Question: who help me hide green message on header in the first screen :(
Thanks

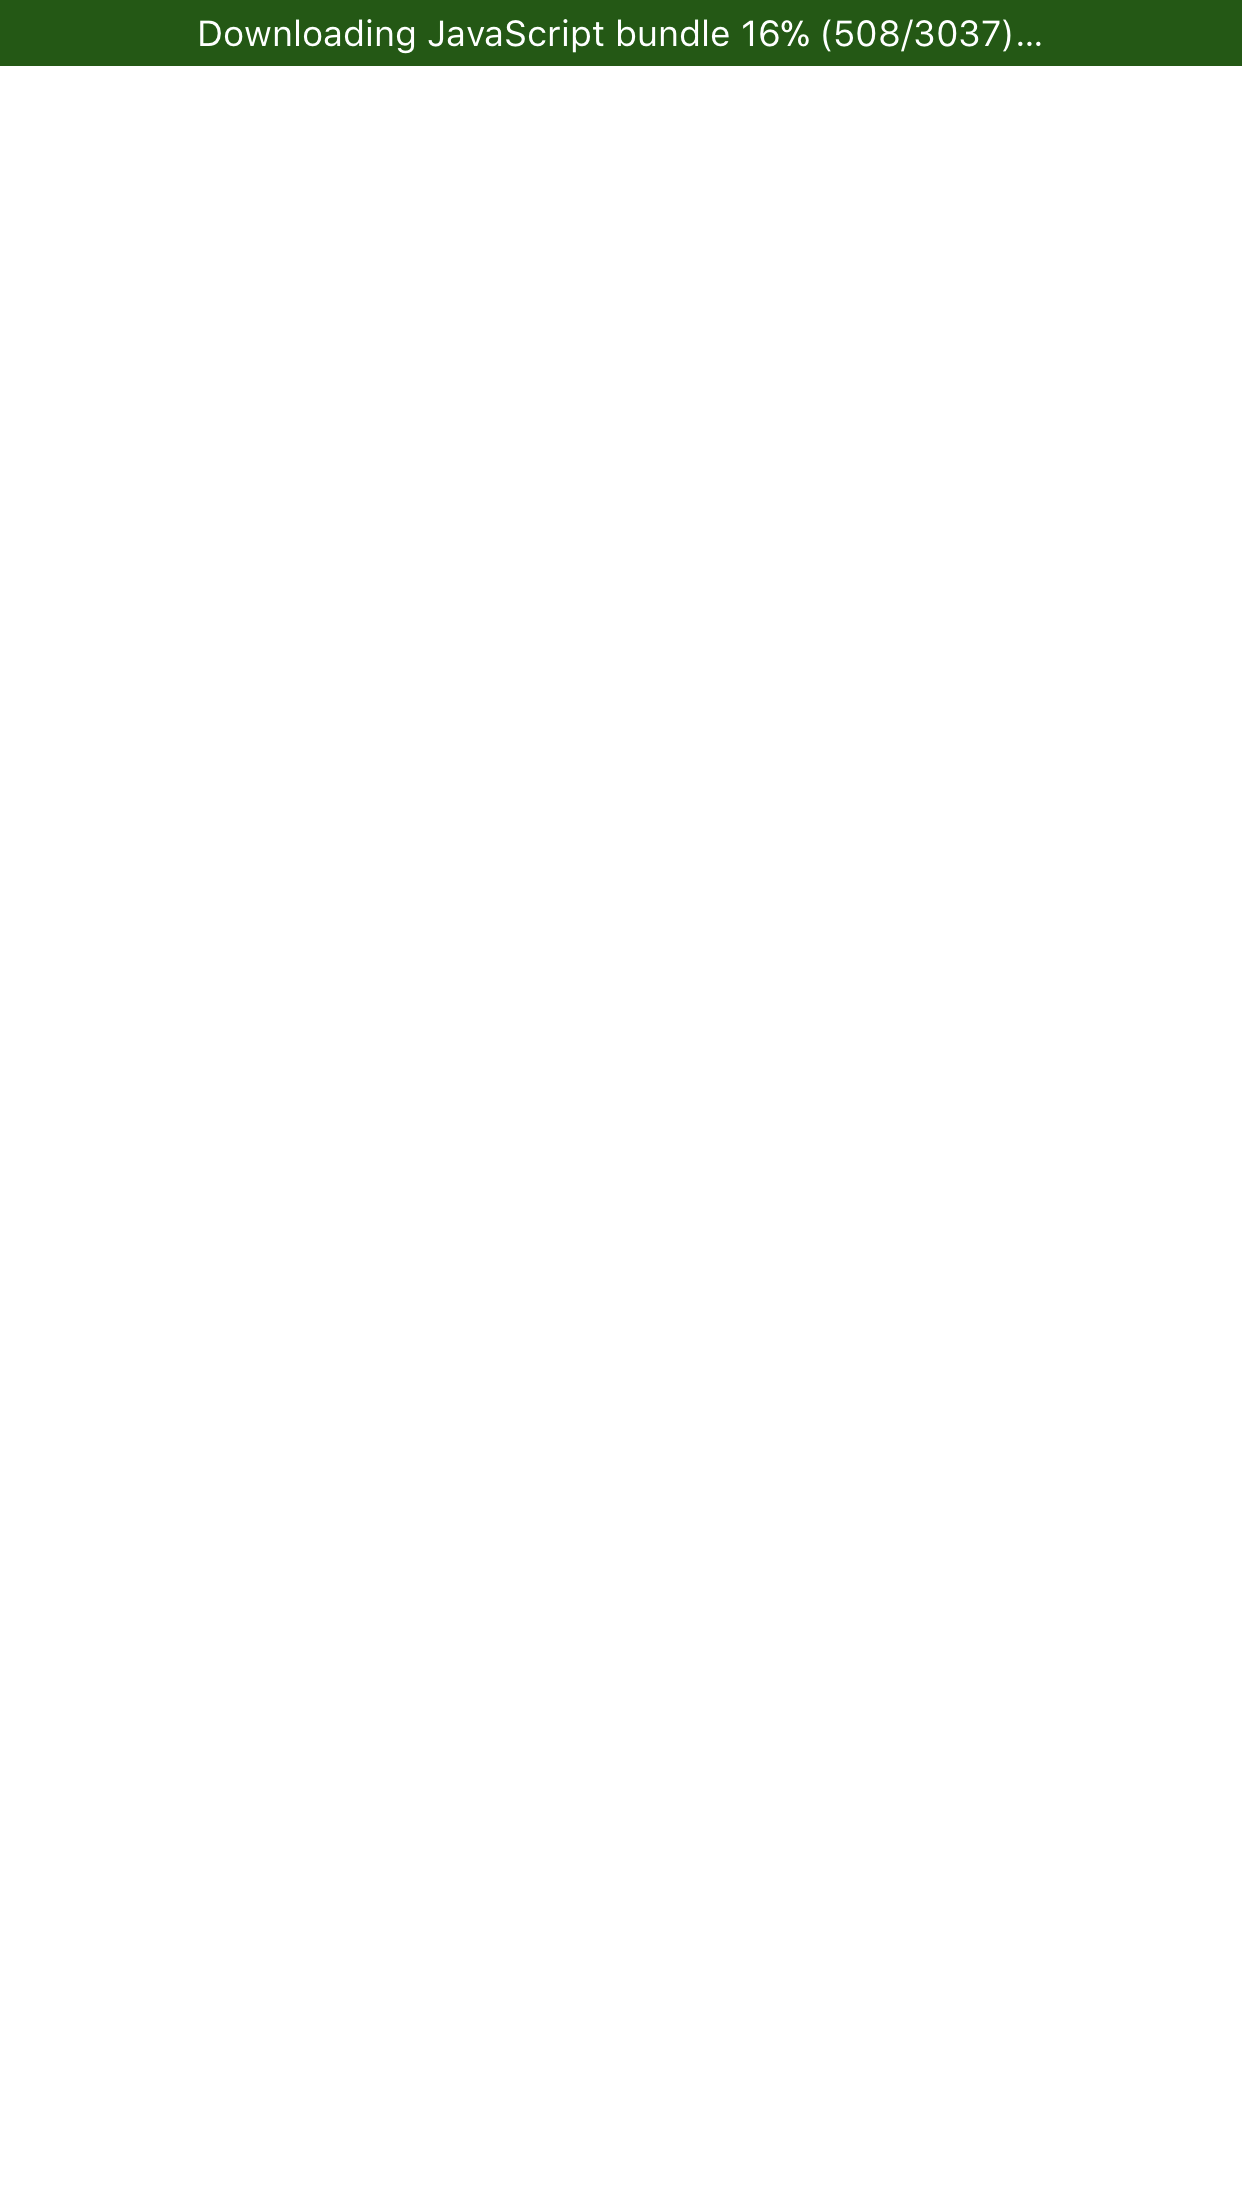
Answer: You can't hide it. You only can hide red and yellow boxes from warnings and errors.
<URL>
Anyway, that only appear in develop mode, don't be afraid to see it in production.
Greetings!